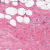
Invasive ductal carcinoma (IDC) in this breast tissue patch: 0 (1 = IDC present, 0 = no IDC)